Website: walmart
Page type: cart
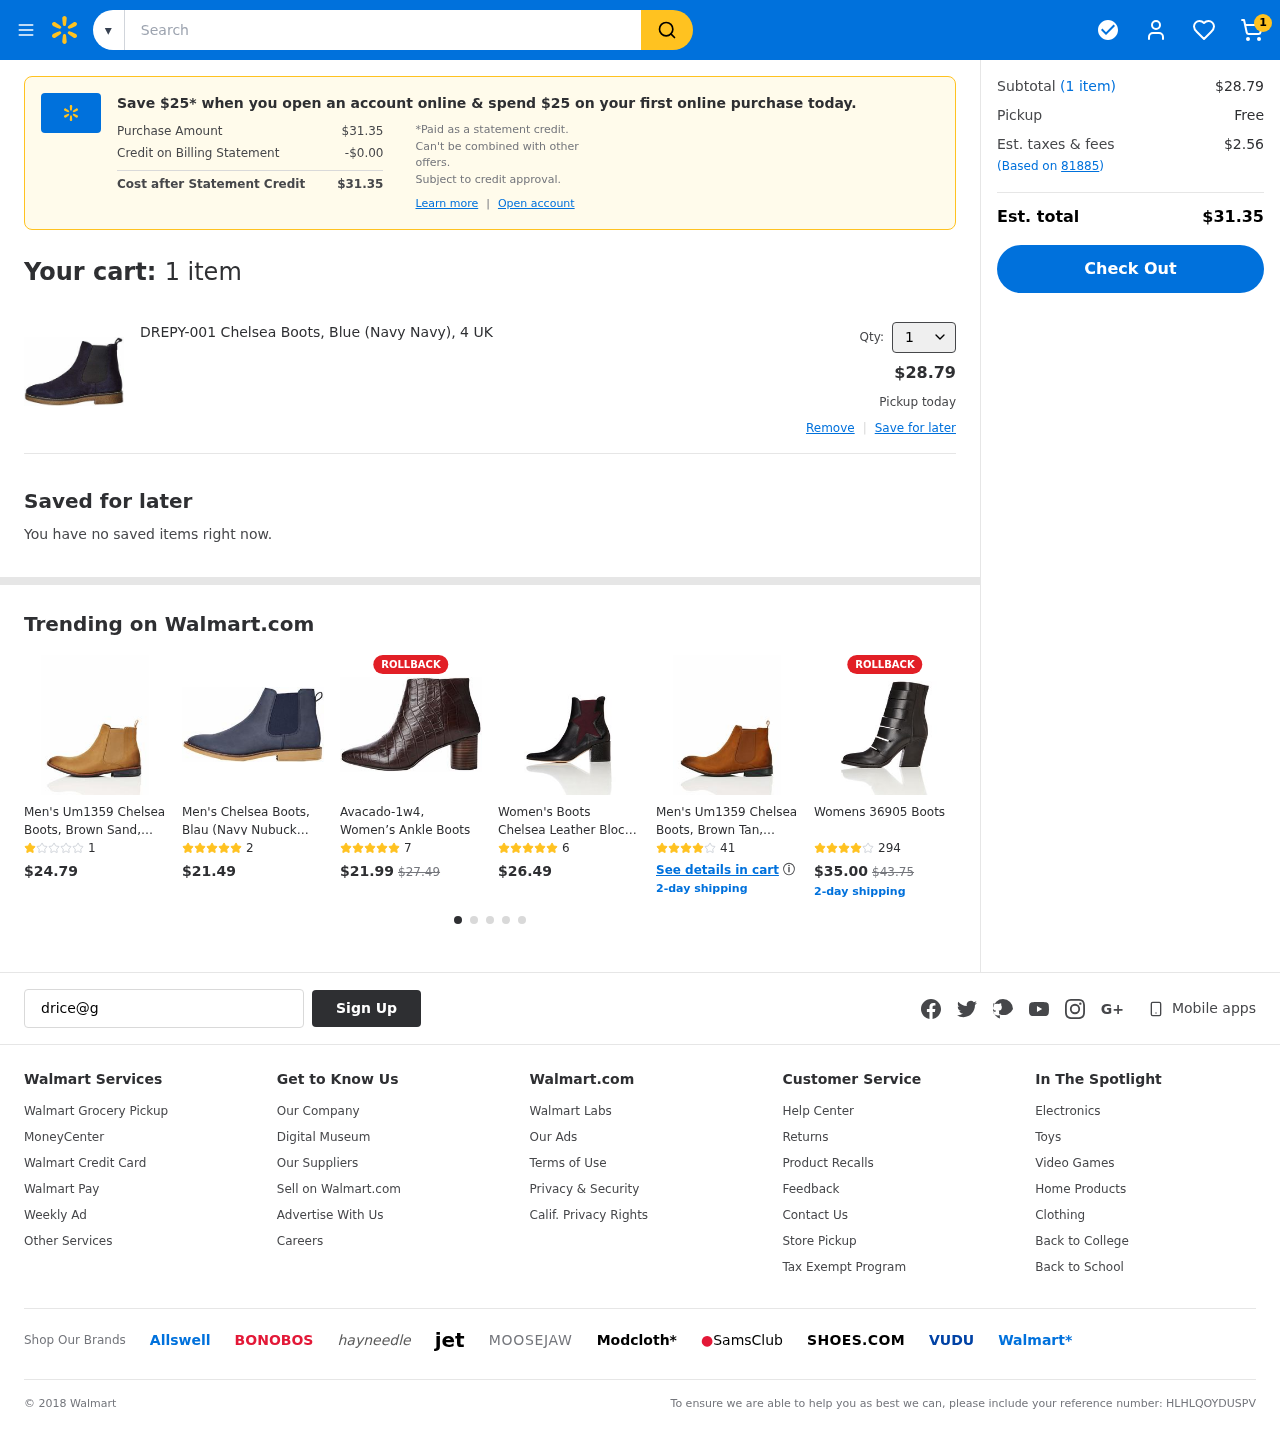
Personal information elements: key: PII_EMAIL
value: drice@gmail.com
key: PII_POSTCODE
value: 81885
Product elements: key: PRODUCT1_NAME
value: DREPY-001 Chelsea Boots, Blue (Navy Navy), 4 UK
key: PRODUCT1_PRICE
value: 28.79
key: PRODUCT1_QUANTITY
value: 1
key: PRODUCT2_NAME
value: Men's Um1359 Chelsea Boots, Brown Sand, US:7
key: PRODUCT2_NUM_RATINGS
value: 1
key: PRODUCT2_PRICE
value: $24.79
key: PRODUCT3_NAME
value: Men's Chelsea Boots, Blau (Navy Nubuck Look), 7 UK
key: PRODUCT3_NUM_RATINGS
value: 2
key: PRODUCT3_PRICE
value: $21.49
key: PRODUCT4_NAME
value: Avacado-1w4, Women’s Ankle Boots
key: PRODUCT4_NUM_RATINGS
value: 7
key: PRODUCT4_PRICE
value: $21.99
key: PRODUCT4_ORIGINAL_PRICE
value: $27.49
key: PRODUCT5_NAME
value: Women's Boots Chelsea Leather Block Heel Black 3 UK, (36 EU,),24-05-01
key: PRODUCT5_NUM_RATINGS
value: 6
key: PRODUCT5_PRICE
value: $26.49
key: PRODUCT6_NAME
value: Men's Um1359 Chelsea Boots, Brown Tan, Women 2
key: PRODUCT6_NUM_RATINGS
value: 41
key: PRODUCT7_NAME
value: Womens 36905 Boots
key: PRODUCT7_NUM_RATINGS
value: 294
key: PRODUCT7_PRICE
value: $35.00
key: PRODUCT7_ORIGINAL_PRICE
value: $43.75
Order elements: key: ORDER_NUM_ITEMS
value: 1
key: ORDER_TOTAL
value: $31.35
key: ORDER_NUM_ITEMS
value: (1 item)
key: ORDER_NUM_ITEMS
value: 1 item
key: ORDER_SUBTOTAL
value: $28.79
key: ORDER_TAX
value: $2.56
Search elements: key: HEADER_SEARCH
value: Search